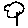
Label: tree